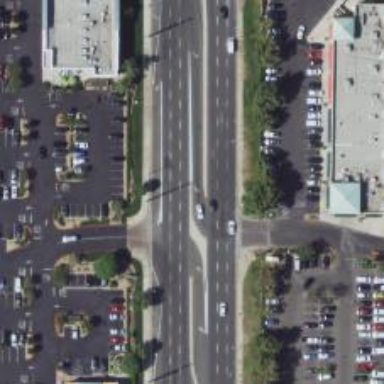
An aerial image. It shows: Asphalt road with primary link designation.